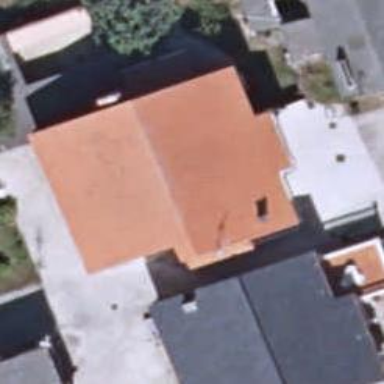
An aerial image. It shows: Simple house.